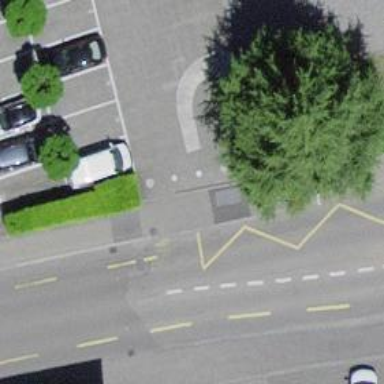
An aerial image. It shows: Bus stop with platform for public transport.